Question: I had my main project working and finished. I started researching how to make a lite/pro version and now everything is messing up. I made the main project an 'Android Library' which is named 'BibleTrivia' and now have two other projects referencing it which are named 'BibleTriviaLite' and 'BibleTriviaPro'. I thought I had it all working but when I try to run the lite version, I get a 'ClassNotFoundException' when it tries to find the first activity which is the 'SplashScreen'. The 'SplashScreen' is the same for the lite and pro versions so I have it in the library project.
My question is how to get this structure correct so I can run my lite and pro versions without this exception.
I have showed my 'LogCat' output and my file structure below. Let me know if you need anything further.
LogCat
'''
03-09 02:10:52.745: E/AndroidRuntime(4706): FATAL EXCEPTION: main
03-09 02:10:52.745: E/AndroidRuntime(4706): java.lang.RuntimeException: Unable to instantiate activity ComponentInfo{matt.lyons.bibletrivia.lite/matt.lyons.bibletrivia.lite.SplashScreen}: java.lang.ClassNotFoundException: Didn't find class "matt.lyons.bibletrivia.lite.SplashScreen" on path: /data/app/matt.lyons.bibletrivia.lite-1.apk
03-09 02:10:52.745: E/AndroidRuntime(4706): at android.app.ActivityThread.performLaunchActivity(ActivityThread.java:2106)
03-09 02:10:52.745: E/AndroidRuntime(4706): at android.app.ActivityThread.handleLaunchActivity(ActivityThread.java:2230)
03-09 02:10:52.745: E/AndroidRuntime(4706): at android.app.ActivityThread.access$600(ActivityThread.java:141)
03-09 02:10:52.745: E/AndroidRuntime(4706): at android.app.ActivityThread$H.handleMessage(ActivityThread.java:1234)
03-09 02:10:52.745: E/AndroidRuntime(4706): at android.os.Handler.dispatchMessage(Handler.java:99)
03-09 02:10:52.745: E/AndroidRuntime(4706): at android.os.Looper.loop(Looper.java:137)
03-09 02:10:52.745: E/AndroidRuntime(4706): at android.app.ActivityThread.main(ActivityThread.java:5039)
03-09 02:10:52.745: E/AndroidRuntime(4706): at java.lang.reflect.Method.invokeNative(Native Method)
03-09 02:10:52.745: E/AndroidRuntime(4706): at java.lang.reflect.Method.invoke(Method.java:511)
03-09 02:10:52.745: E/AndroidRuntime(4706): at com.android.internal.os.ZygoteInit$MethodAndArgsCaller.run(ZygoteInit.java:793)
03-09 02:10:52.745: E/AndroidRuntime(4706): at com.android.internal.os.ZygoteInit.main(ZygoteInit.java:560)
03-09 02:10:52.745: E/AndroidRuntime(4706): at dalvik.system.NativeStart.main(Native Method)
03-09 02:10:52.745: E/AndroidRuntime(4706): Caused by: java.lang.ClassNotFoundException: Didn't find class "matt.lyons.bibletrivia.lite.SplashScreen" on path: /data/app/matt.lyons.bibletrivia.lite-1.apk
03-09 02:10:52.745: E/AndroidRuntime(4706): at dalvik.system.BaseDexClassLoader.findClass(BaseDexClassLoader.java:65)
03-09 02:10:52.745: E/AndroidRuntime(4706): at java.lang.ClassLoader.loadClass(ClassLoader.java:501)
03-09 02:10:52.745: E/AndroidRuntime(4706): at java.lang.ClassLoader.loadClass(ClassLoader.java:461)
03-09 02:10:52.745: E/AndroidRuntime(4706): at android.app.Instrumentation.newActivity(Instrumentation.java:1054)
03-09 02:10:52.745: E/AndroidRuntime(4706): at android.app.ActivityThread.performLaunchActivity(ActivityThread.java:2097)
03-09 02:10:52.745: E/AndroidRuntime(4706): ... 11 more
'''

Here is the beginning to my lite 'AndroidManifest'. The 'LogCat' is saying 'ClassNotFoundException' for the SplashScreen activity so it it reading the below manifest but then is unable to find the SplashScreen launcher activity.
'''
<manifest
xmlns:android="http://schemas.android.com/apk/res/android"
package="matt.lyons.bibletrivia.lite"
android:versionCode="1"
android:versionName="1.0" >
<uses-sdk
android:minSdkVersion="8"
android:targetSdkVersion="15" />
<application
android:icon="@drawable/icon_lite"
android:label="@string/app_name"
android:theme="@style/AppTheme" >
<activity
android:name=".SplashScreen"
android:screenOrientation="portrait" >
<intent-filter>
<action
android:name="android.intent.action.MAIN" />
<category
android:name="android.intent.category.LAUNCHER" />
</intent-filter>
</activity>
<activity
android:name="com.google.ads.AdActivity"
android:configChanges="keyboard|keyboardHidden|orientation|screenLayout|uiMode|screenSize|smallestScreenSize" />
<activity
android:label="@string/app_name"
android:name=".About"
android:screenOrientation="portrait" />
...
...more activities...
...
</manifest>
'''
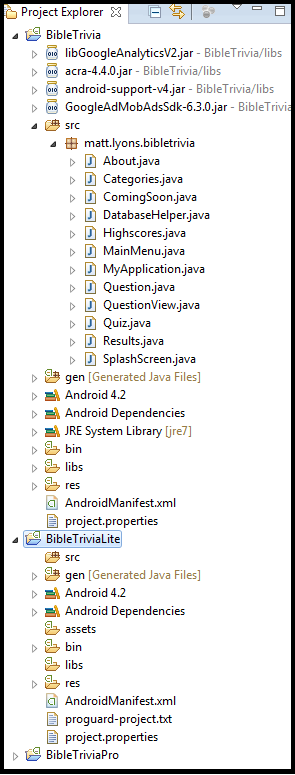
Answer: As original postal suggested, I'm posting my comments has an answer since it fixed the problem.
In the image you posted I can see that SplashScreen Activity class is in the package . With this information, along with your manifest file I can conclude the following:
1. You're defining your default package as matt.lyons.bibletrivia.lite do to your package attribute in the manifest file
2. You're defining SplashScreen activity as if it was in the default package, because you're defining the activity as android:name=".SplashScreen". This results in looking for the class matt.lyons.bibletrivite.lite.SplashScreen, which does not exist.
To fix your problem you just have to define your SplashScreen activity with the full class name, meaning:
'''
android:name=".SplashScreen"
'''
Should be substituted by
'''
android:name="matt.lyons.bibletrivite.SplashScreen"
'''
And everything should work just fine.